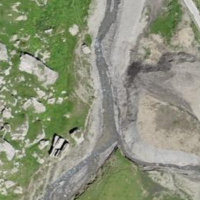
EUNIS habitat code: 26
Species observed at this site:
Rumex alpinus
Bartsia alpina